Question: I am new with C++. I use Visual Studio. My debug build works as intended, but the release build crashes with Access violation.
The struct:
'''
struct GeneticData
{
int NumberOfIdDataPairs;
char** IdBuffer;
char** DataBuffer;
};
'''
IdBuffer is an array of char arrays of 20 chars, Databuffer is an array of chars array of 102 chars.
The function which returns the pointer:
'''
GeneticData* LoadData(FILE* dataFilePtr) //dataFilePtr is valid in the function
{
char* result = NULL;
int fileLine = 0;
GeneticData geneticData = *new GeneticData();
geneticData.NumberOfIdDataPairs = *new int;
geneticData.IdBuffer = new char*[gSizeOfBuffer];
geneticData.DataBuffer = new char*[gSizeOfBuffer];
for (int i = 0; i < gSizeOfBuffer; i++)
{
geneticData.IdBuffer[i] = new char[gSizeOfId];
geneticData.DataBuffer[i] = new char[gSizeOfData];
}
do
{
result = fgets(geneticData.IdBuffer[fileLine], gSizeOfId, dataFilePtr);
fgets(geneticData.DataBuffer[fileLine], gSizeOfData, dataFilePtr);
fileLine++;
} while (result != NULL && fileLine < gSizeOfBuffer);
if (result != NULL)
geneticData.NumberOfIdDataPairs = fileLine;
else
geneticData.NumberOfIdDataPairs = fileLine - 1;
return &geneticData;
}
'''
The gSizeofBuffer is the number of id/data pairs, it's value is 1.000.000 at the moment.
Inside the function everything is all right, I can acces the values of the id/dataBuffer. The issue arises in the function which calls my LoadData function.
'''
GeneticData geneticData;
geneticData = *LoadData(dataFilePtr);
//acces violation, geneticData contained invalid values
'''
With 'cout << geneticData.DataBuffer[1]' the debugger stopped here (post mortem debugging):

With 'cout << geneticData.DataBuffer[1][0]' the debugger stopped at this line. In the actual algorithm which analyses the content of DataBuffer the debugger stops like in the case of cout << 'geneticData.DataBuffer[1][0]'.
I allocated the memory of the GeneticData struct as dynamic memory, I do not understand why is the pointer invalid after the LoadData function returns it.
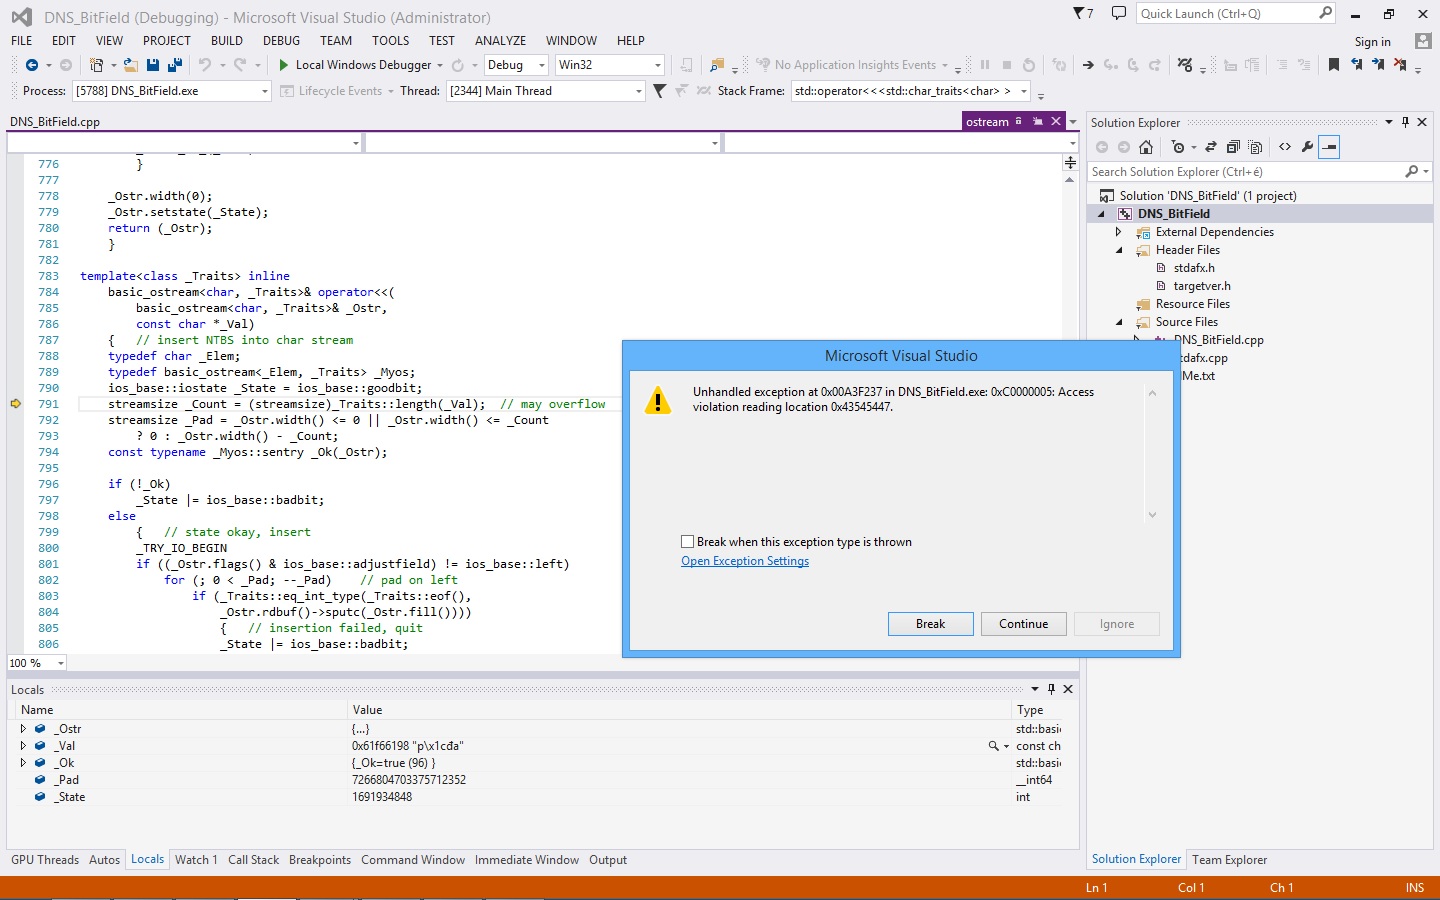
Answer: '''
GeneticData geneticData = *new GeneticData();
'''
This monstrosity dynamically allocates an object, uses that to copy-initialise a local variable, and then throws away the only pointer to it, causing a memory leak.
'''
return &geneticData;
'''
This returns a pointer to a local variable, which is destroyed before the caller can do anything with it; leading to your error.
Perhaps you want to return the dynamic object (remembering to delete it when you've finished using it):
'''
GeneticData * geneticData = new GeneticData();
//...
return geneticData;
'''
or perhaps you want to return an object by value:
'''
GeneticData LoadData(FILE* dataFilePtr)
{
GeneticData geneticData;
//...
return geneticData;
}
'''
but you should do yourself a favour and stop messing around with pointers and 'new'. Use 'std::vector' for the buffers.